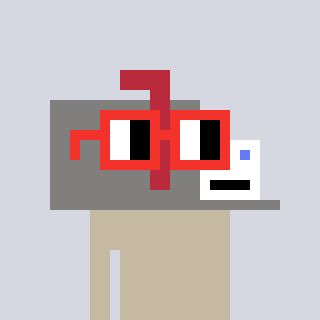
a pixel art character with square red glasses, a mailbox-shaped head and a purple-colored body on a cool background